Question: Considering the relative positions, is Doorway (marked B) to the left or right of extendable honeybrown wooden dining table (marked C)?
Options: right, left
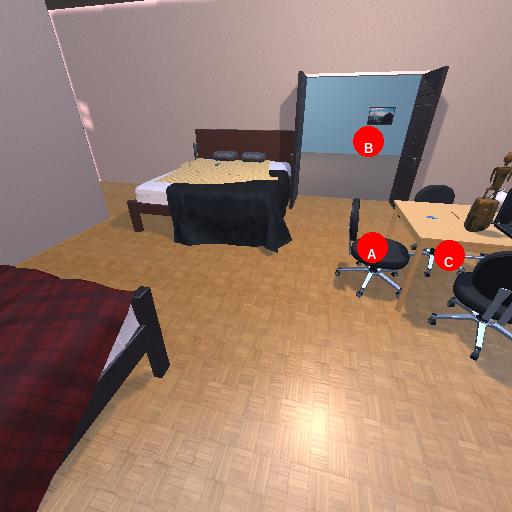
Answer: right